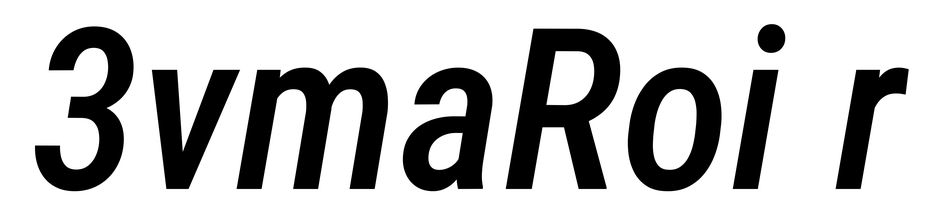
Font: Roboto-Italic_Condensed_Medium_Italic